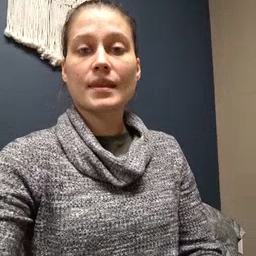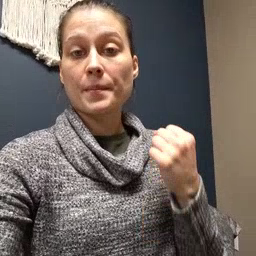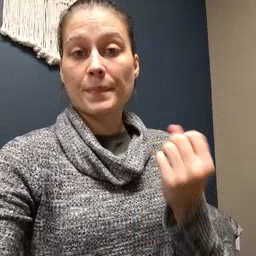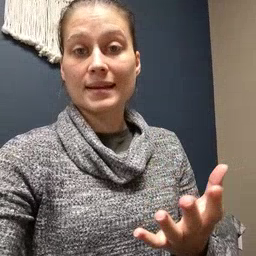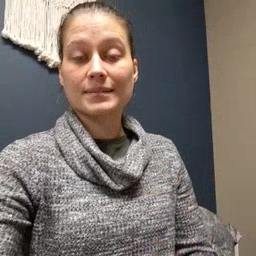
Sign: many